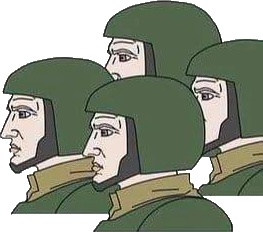
Label: 4_Yes_Chad